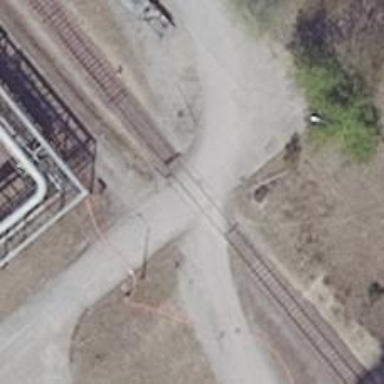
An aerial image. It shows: Railway yard.